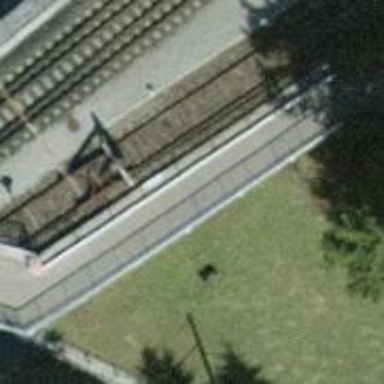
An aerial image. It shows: Railway buffer stop.